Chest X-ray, PA view. Patient: 58 years old, sex F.
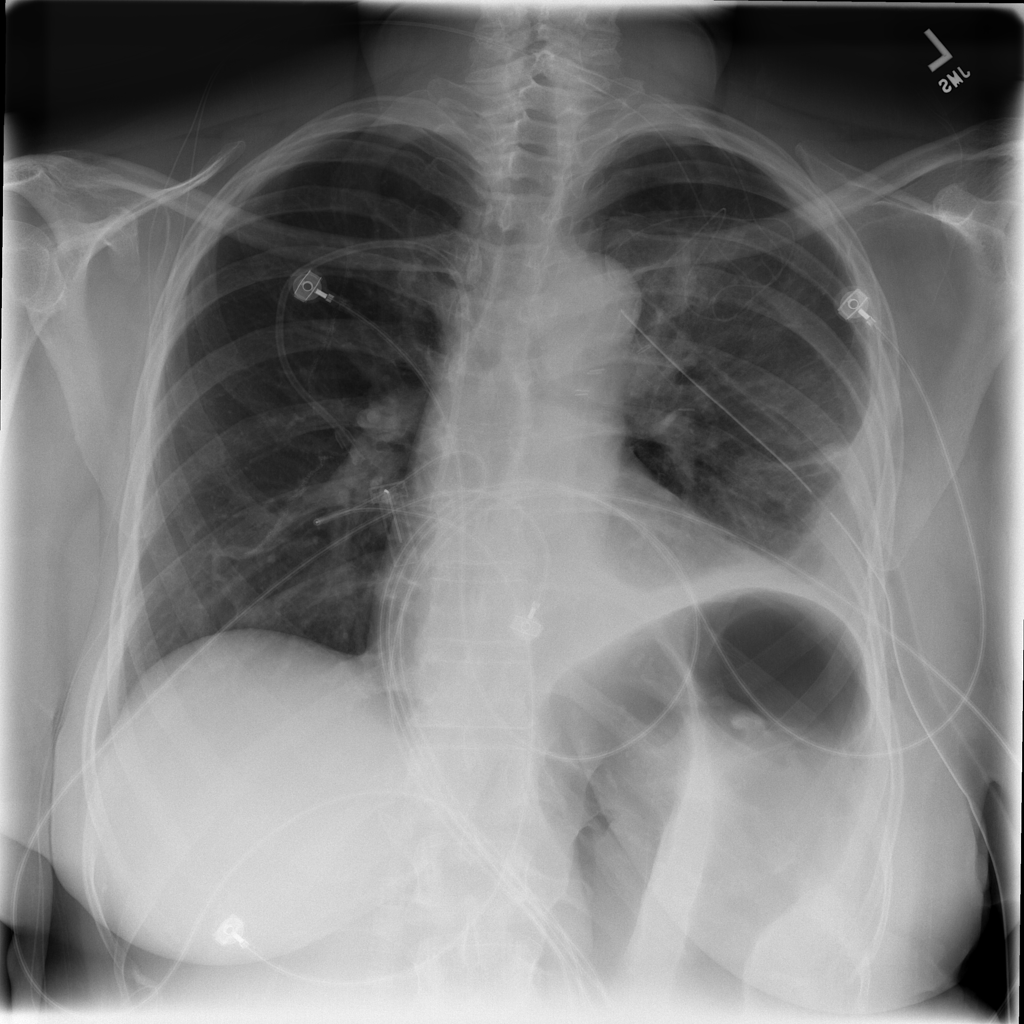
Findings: Atelectasis, Effusion, Pleural_Thickening, Pneumothorax